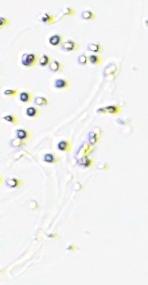
Label: Phaeocystis